Question: I am currently in a need of a Load test for a web-solution, which requires for a user authentication in Homepage (Welcome Page).
When I seek for the POST SignIn parameters which are passing along with the login credentials using FireBug in FireFox,
i found out that Password, TenantName, UserName, __RequestVerificationToken are the parameters which are passing along with their values for a successful login.
I needed to simulate this process using the JMETER.
Therefore i have made a HTTP REQUEST (Visit Login Page) to Navigate to the page using JMETER, which successfully work.
Within the HTTP REQUEST (Visit Login Page) I have added a Regular Expression Extractor, to Extract the token,
since it is necessary to pass the token along with the sign in.
- - - - -

And I have added a separate HTTP Request (Login to Web) for signin along with the Parameters as follows;
- - - -
But When I Run it, under the View Results Tree,
the Response Data is generating as "The anti-forgery token could not be decrypted..."
When i check for the Request displays under View Result Tree,
it displays as
POST data:
Password=123456&TenantName=tenant&Username=admin&__RequestVerificationToken=%24%7BREQUEST_VERIFICATION_TOKEN%7D*
Where in the Request I realized the value for the RequestVerificationToken is not getting initialized.
I was searching for a solution through blogs for two days, where ultimately without a proper assistance I tend to post this question over here.
This is one reference link which is usefully for a extent, from which i used :
<URL>
Can someone assist me of Why the RequestVerificationToken is not extracting properly, or getting initialized to the variable?
( Ps : please be kind enough to assume that I'm a beginner in JMeter, to be honest, when you are providing your precious reply )
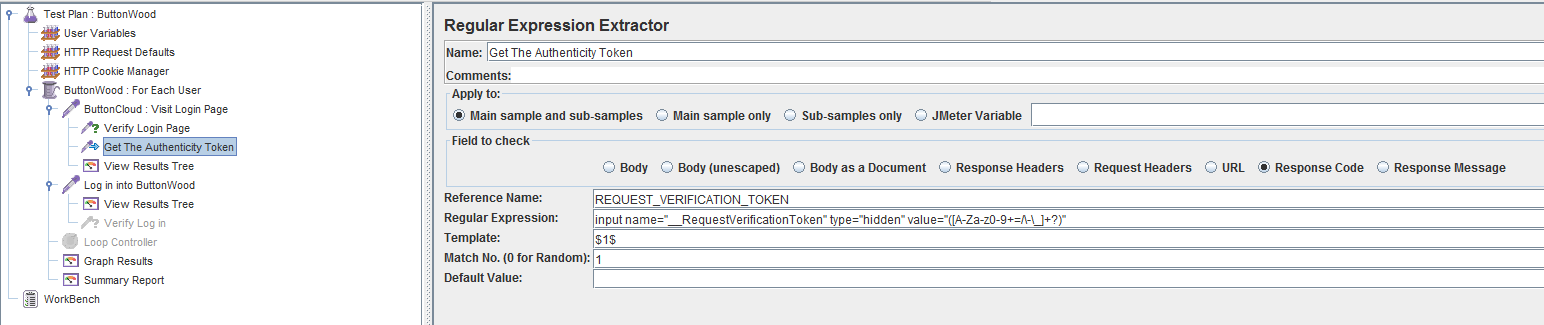
Answer: In Regular expression '-' has a meaning & it has to be escaped properly if it is expected in your __RequestVerificationToken value.
So, the correct regular expression would be
'''
input name="__RequestVerificationToken" type="hidden" value="([A-Za-z0-9+=/\-\_]+?)"
'''
I created a temp variable & verified above regular expression. It works fine. If it does not work for you, Please provide the HTTP response if possible.